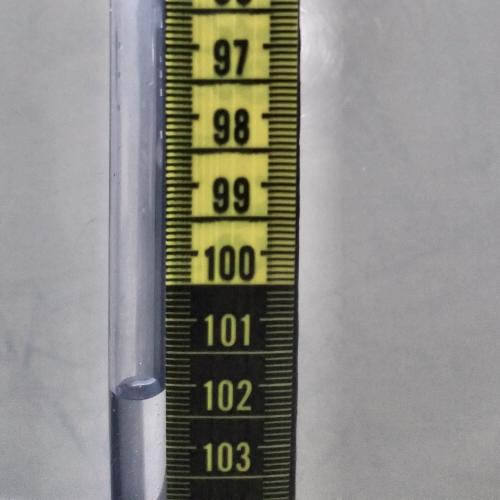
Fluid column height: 102.1 cm